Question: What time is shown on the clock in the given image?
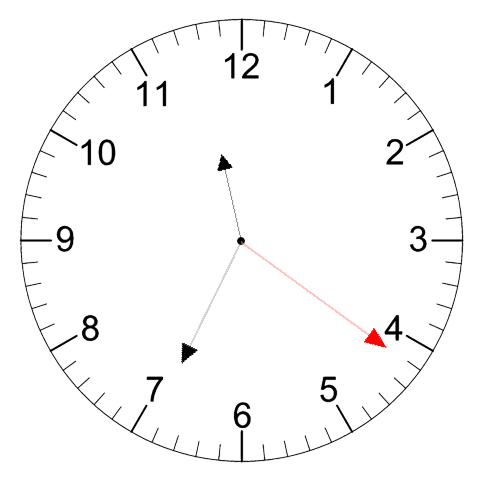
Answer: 11:34:21